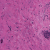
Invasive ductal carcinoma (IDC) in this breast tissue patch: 0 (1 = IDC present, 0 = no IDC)